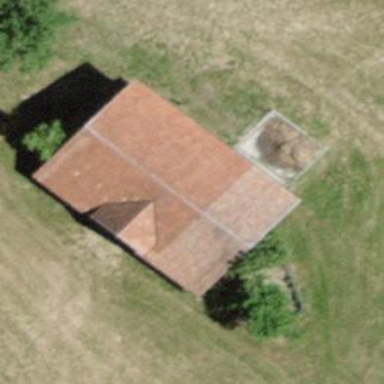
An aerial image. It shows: Rural barn.